Interaction volume radius: 5 \u00c5
Interaction volume height: 15 \u00c5
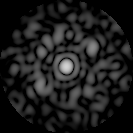
Disorder parameter: 0.7161